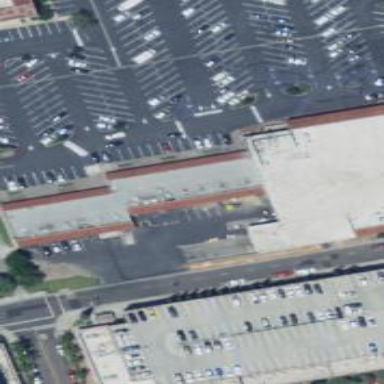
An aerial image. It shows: Retail building.